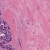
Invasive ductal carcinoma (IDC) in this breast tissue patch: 1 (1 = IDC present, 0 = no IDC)